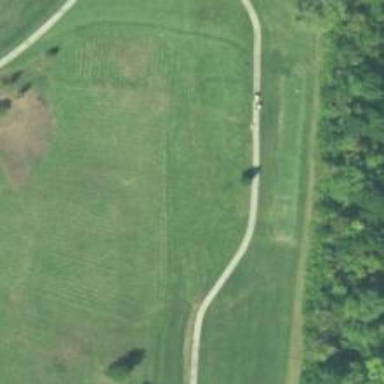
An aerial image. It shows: Path designated for golf carts.